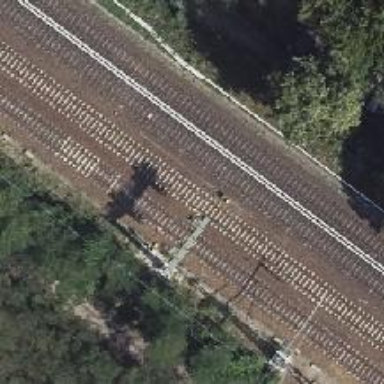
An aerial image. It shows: Railway signal.